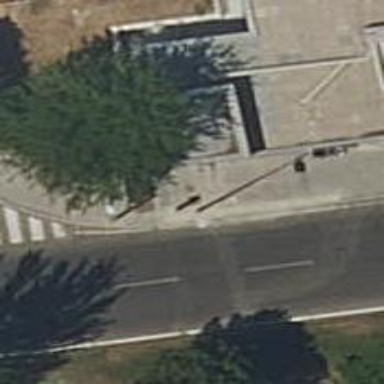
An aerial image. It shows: Bus stop with platform for public transport.